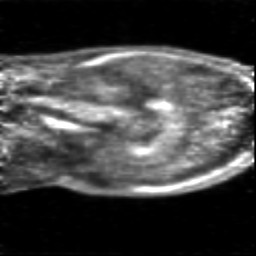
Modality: PET
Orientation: sagittal
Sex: female
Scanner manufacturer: siemens